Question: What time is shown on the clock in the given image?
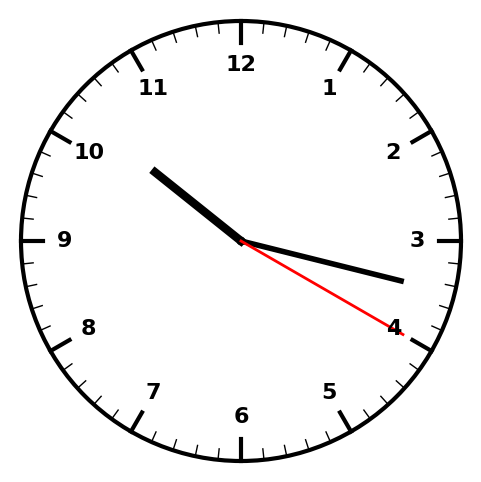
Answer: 10:17:20